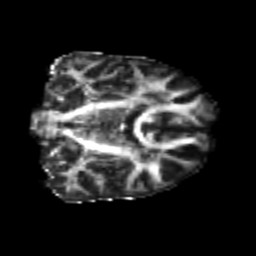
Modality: FA
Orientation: coronal
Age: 22
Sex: male
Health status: healthy
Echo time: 0.074 s